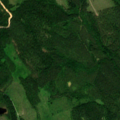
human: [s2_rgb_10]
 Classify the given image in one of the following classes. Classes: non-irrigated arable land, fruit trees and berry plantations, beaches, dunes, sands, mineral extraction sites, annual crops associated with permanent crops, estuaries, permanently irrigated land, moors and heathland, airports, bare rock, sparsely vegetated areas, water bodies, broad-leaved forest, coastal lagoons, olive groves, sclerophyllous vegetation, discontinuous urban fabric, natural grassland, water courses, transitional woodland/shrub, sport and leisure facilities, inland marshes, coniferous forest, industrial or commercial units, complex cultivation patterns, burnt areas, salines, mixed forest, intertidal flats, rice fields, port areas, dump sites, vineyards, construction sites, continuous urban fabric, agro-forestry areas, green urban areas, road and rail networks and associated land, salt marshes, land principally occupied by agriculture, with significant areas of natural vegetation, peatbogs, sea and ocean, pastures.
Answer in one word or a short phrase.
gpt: coniferous forest, mixed forest